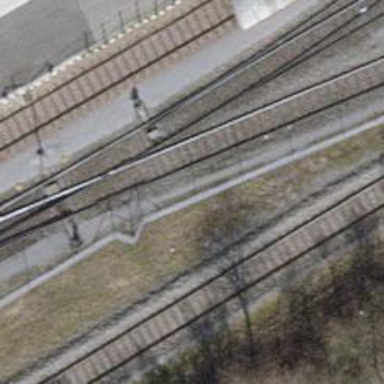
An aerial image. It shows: Single-track spur railway line.